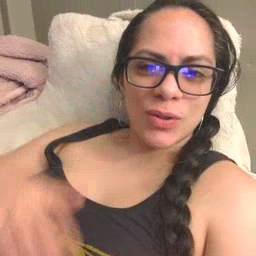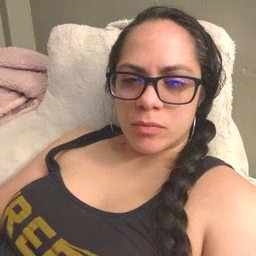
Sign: radio